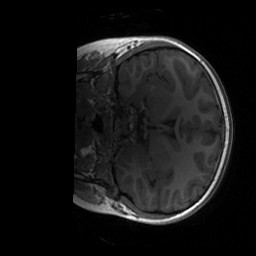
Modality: T1w
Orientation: coronal
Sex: female
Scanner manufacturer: siemens
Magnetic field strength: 3 T
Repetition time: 1.9 s
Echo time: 0.00243 s